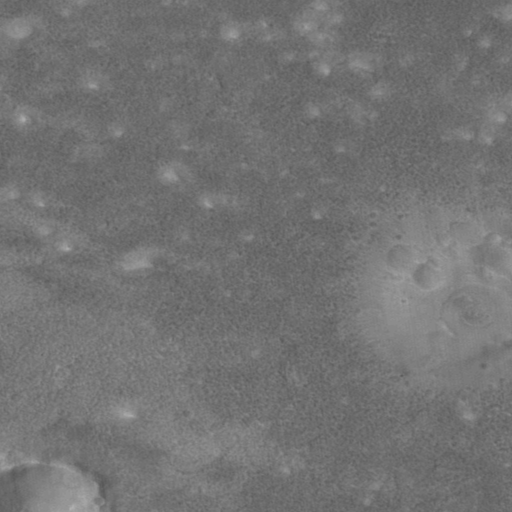
Objects detected: cone